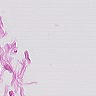
Metastatic tissue present: no